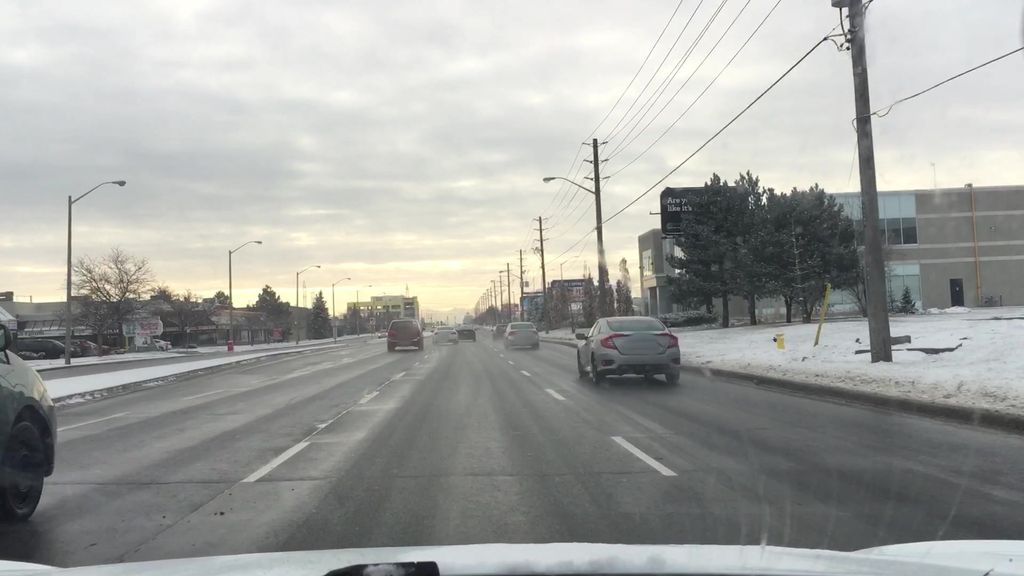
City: toronto